Interaction volume radius: 5 \u00c5
Interaction volume height: 15 \u00c5
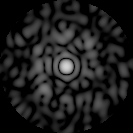
Disorder parameter: 0.8414